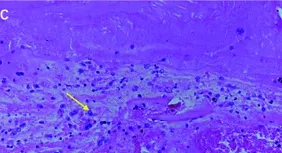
Findings from a 52-year-old woman presenting with visual deterioration in the right eye. (C) Photomicrograph of vitreous biopsy (hematoxylin-erosin; original manification, x 200) showing small malignant cells.
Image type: pathology (h&e)